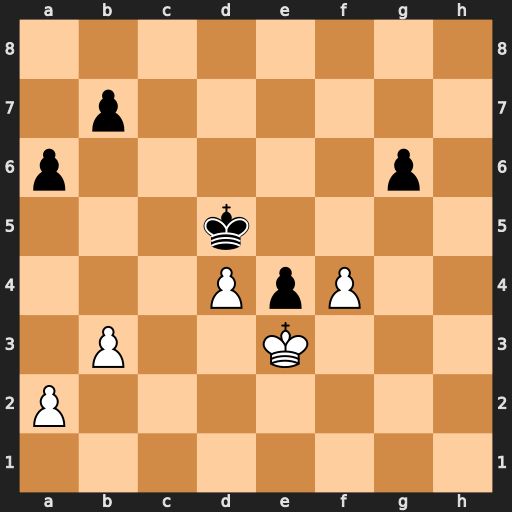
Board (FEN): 8/1p6/p5p1/3k4/3PpP2/1P2K3/P7/8
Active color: w
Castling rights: -
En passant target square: -
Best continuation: b4 b6 a4 Kd6 Kxe4